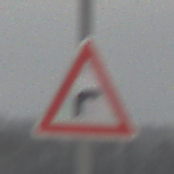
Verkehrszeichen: KurveRechts
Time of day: MorningAfternoon
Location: Outdoor (Nature)
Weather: Overcast
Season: Winter
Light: Natural